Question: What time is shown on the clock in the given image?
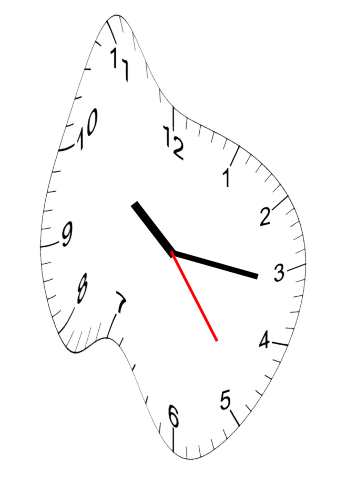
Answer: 10:16:24